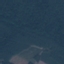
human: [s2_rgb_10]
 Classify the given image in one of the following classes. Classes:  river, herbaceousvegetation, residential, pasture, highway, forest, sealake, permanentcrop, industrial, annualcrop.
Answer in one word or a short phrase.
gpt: Forest